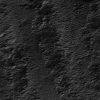
Atmospheric dust classification: not_dusty